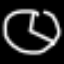
Label: clock